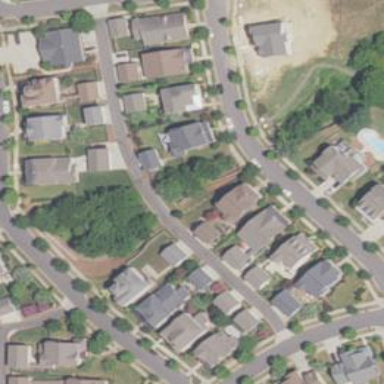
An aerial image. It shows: Sidewalk.